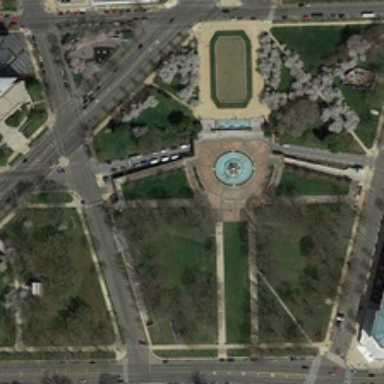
There are many roads around the square .